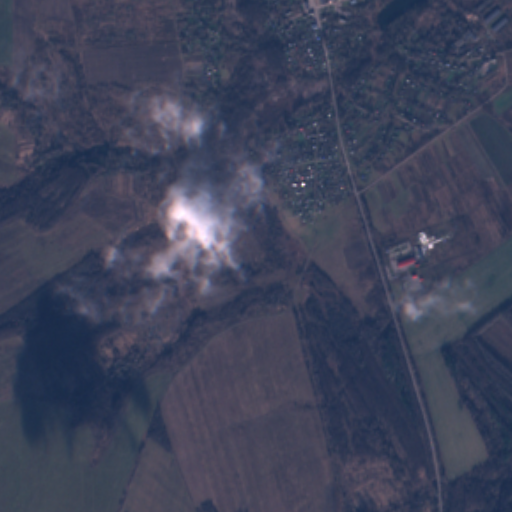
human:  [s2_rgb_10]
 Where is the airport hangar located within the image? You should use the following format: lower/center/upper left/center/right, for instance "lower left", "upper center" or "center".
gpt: The airport hangar is located in the center right of the image.
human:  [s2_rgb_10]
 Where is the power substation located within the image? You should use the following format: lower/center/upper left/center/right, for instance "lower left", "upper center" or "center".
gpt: The power substation is located in the upper right of the image.
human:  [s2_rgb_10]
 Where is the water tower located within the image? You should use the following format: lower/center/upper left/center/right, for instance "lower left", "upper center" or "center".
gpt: The water tower is located in the center of the image.
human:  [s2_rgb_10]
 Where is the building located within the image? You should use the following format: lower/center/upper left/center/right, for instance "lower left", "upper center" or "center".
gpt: There is no building in the image.